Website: macys
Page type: cross-sells
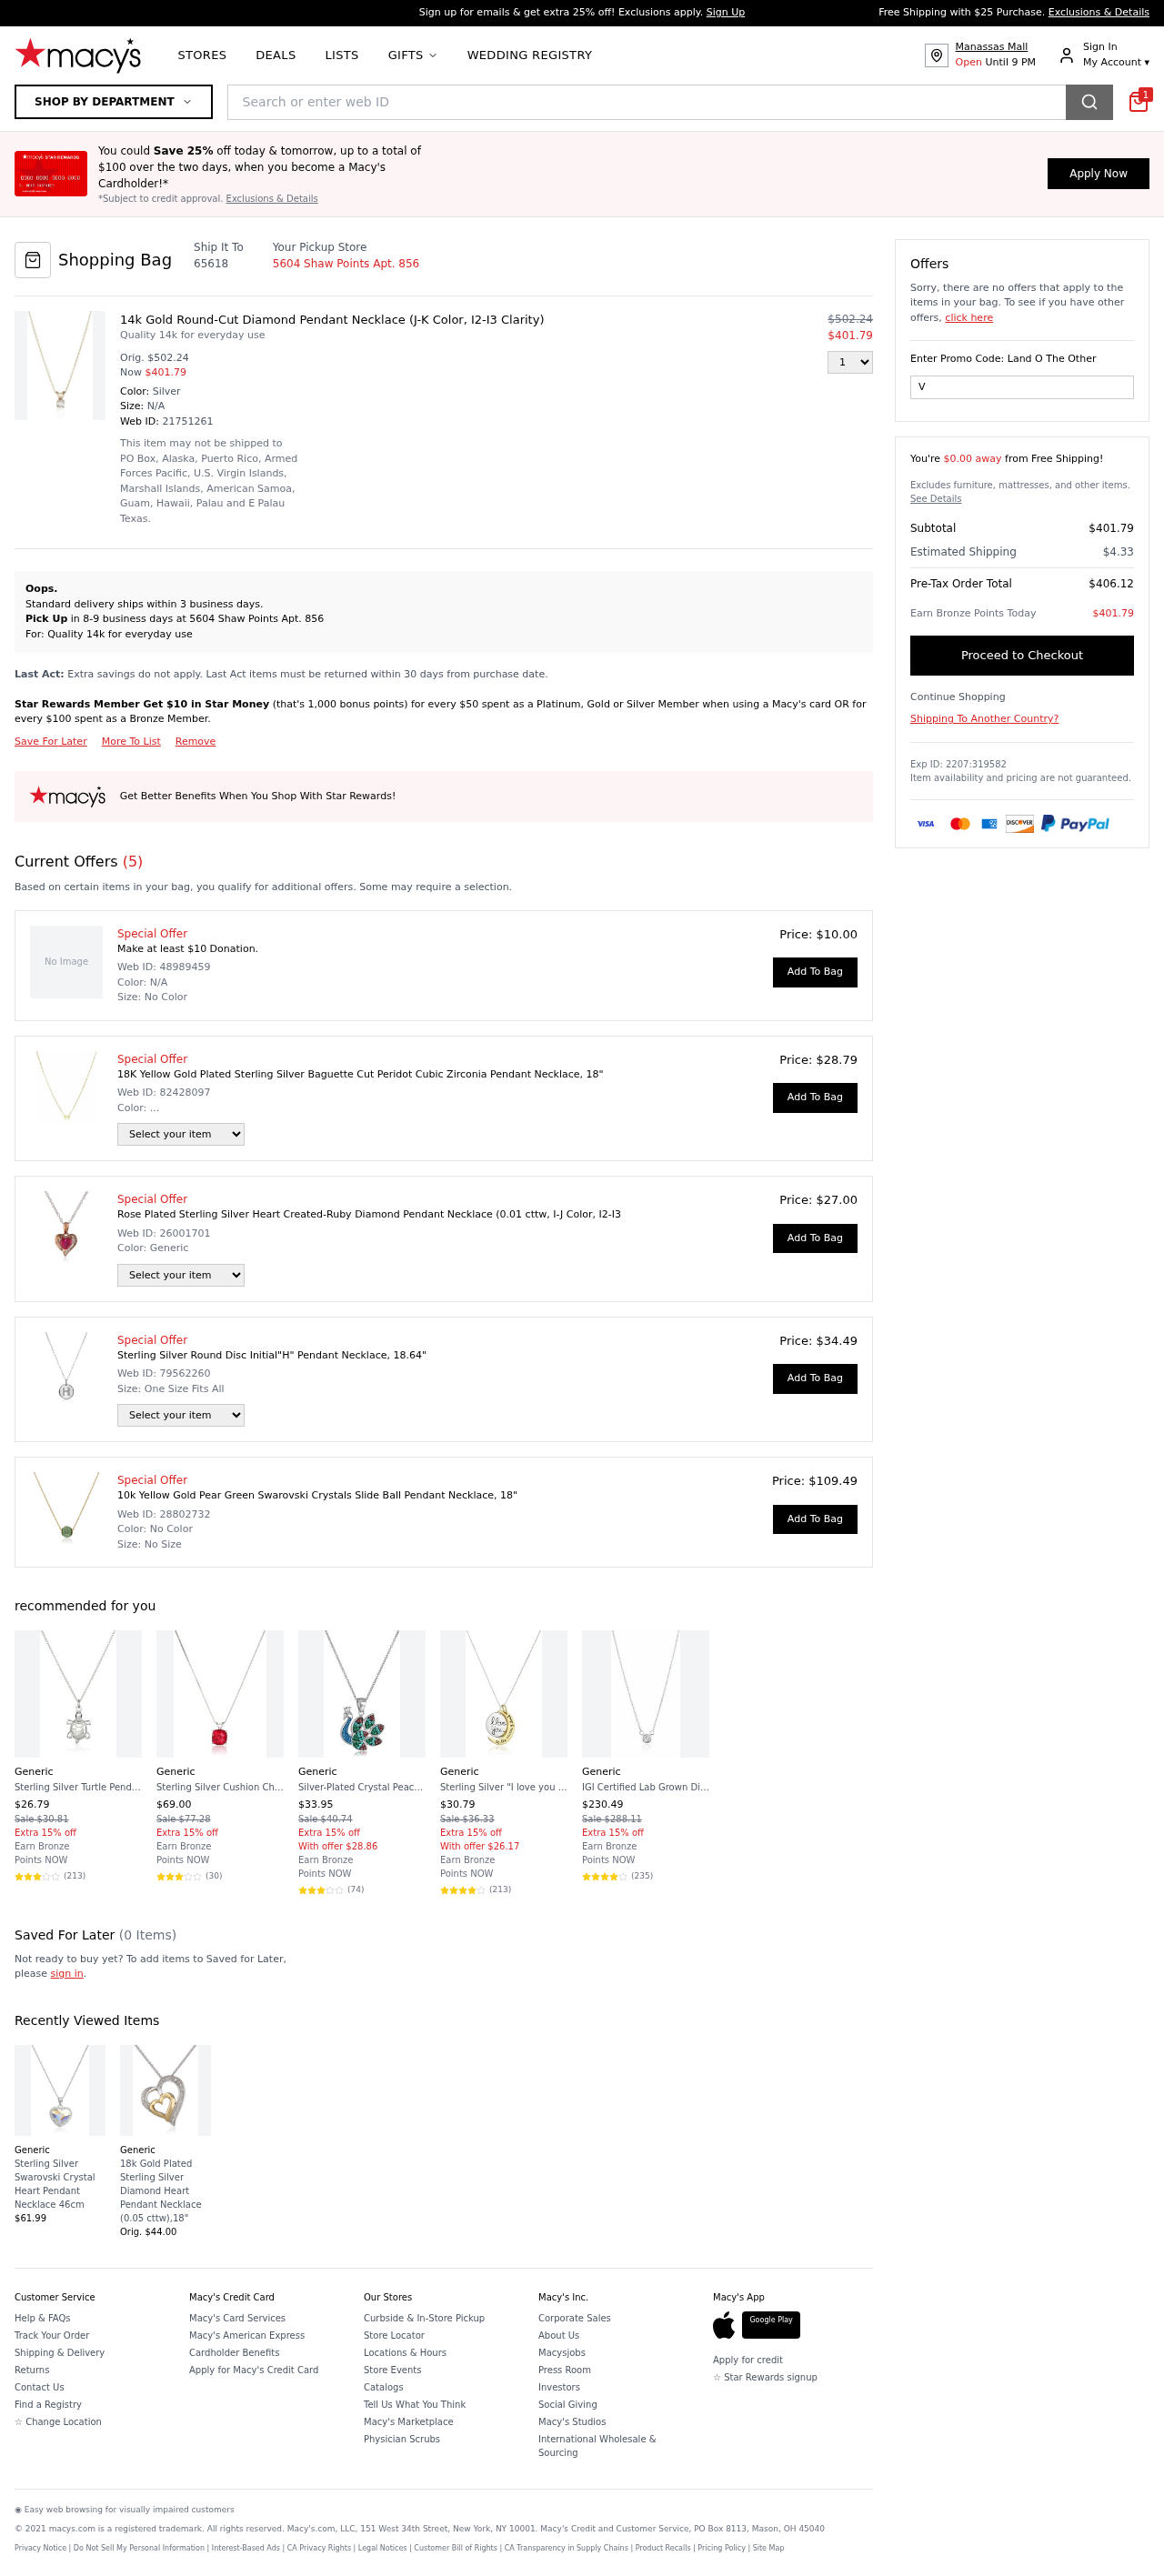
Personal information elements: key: PII_LOCATION1_STREET
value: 5604 Shaw Points Apt. 856
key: PII_POSTCODE
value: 65618
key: PII_PROMO_CODE
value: VIP4220
Product elements: key: PRODUCT10_BRAND
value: Generic
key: PRODUCT10_NAME
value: IGI Certified Lab Grown Diamond Bezel-Set Necklace in 14k White Gold (3/4 CT.TW, I-J Color, SI1-SI2
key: PRODUCT10_NUM_RATINGS
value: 235
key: PRODUCT10_PRICE
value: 230.49
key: PRODUCT10_RATING
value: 4
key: PRODUCT11_BRAND
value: Generic
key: PRODUCT11_NAME
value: Sterling Silver Swarovski Crystal Heart Pendant Necklace 46cm
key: PRODUCT11_PRICE
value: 61.99
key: PRODUCT12_BRAND
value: Generic
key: PRODUCT12_NAME
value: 18k Gold Plated Sterling Silver Diamond Heart Pendant Necklace (0.05 cttw),18"
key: PRODUCT12_PRICE
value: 44
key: PRODUCT1_DESC
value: Quality 14k for everyday use
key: PRODUCT1_NAME
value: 14k Gold Round-Cut Diamond Pendant Necklace (J-K Color, I2-I3 Clarity)
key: PRODUCT1_PRICE
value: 401.79
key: PRODUCT1_QUANTITY
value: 1
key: PRODUCT2_NAME
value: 18K Yellow Gold Plated Sterling Silver Baguette Cut Peridot Cubic Zirconia Pendant Necklace, 18"
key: PRODUCT2_PRICE
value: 28.79
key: PRODUCT3_NAME
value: Rose Plated Sterling Silver Heart Created-Ruby Diamond Pendant Necklace (0.01 cttw, I-J Color, I2-I3
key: PRODUCT3_PRICE
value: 27
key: PRODUCT4_NAME
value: Sterling Silver Round Disc Initial"H" Pendant Necklace, 18.64"
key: PRODUCT4_PRICE
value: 34.49
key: PRODUCT5_NAME
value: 10k Yellow Gold Pear Green Swarovski Crystals Slide Ball Pendant Necklace, 18"
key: PRODUCT5_PRICE
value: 109.49
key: PRODUCT6_BRAND
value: Generic
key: PRODUCT6_NAME
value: Sterling Silver Turtle Pendant Necklace, 18"
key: PRODUCT6_NUM_RATINGS
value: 213
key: PRODUCT6_PRICE
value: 26.79
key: PRODUCT6_RATING
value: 3.9
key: PRODUCT7_BRAND
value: Generic
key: PRODUCT7_NAME
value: Sterling Silver Cushion Checkerboard Cut Gemstone Pendant Necklace (8mm)
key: PRODUCT7_NUM_RATINGS
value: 30
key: PRODUCT7_PRICE
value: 69
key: PRODUCT7_RATING
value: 3.8
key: PRODUCT8_BRAND
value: Generic
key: PRODUCT8_NAME
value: Silver-Plated Crystal Peacock Pendant Necklace, 18"
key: PRODUCT8_NUM_RATINGS
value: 74
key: PRODUCT8_PRICE
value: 33.95
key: PRODUCT8_RATING
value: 3.9
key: PRODUCT9_BRAND
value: Generic
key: PRODUCT9_NAME
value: Sterling Silver "I love you to the moon & Back" Pendant Necklace, 18-Inch
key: PRODUCT9_NUM_RATINGS
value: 213
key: PRODUCT9_PRICE
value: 30.79
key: PRODUCT9_RATING
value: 4.2
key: PRODUCT1_ORIGINAL_PRICE
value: $502.24
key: PRODUCT6_ORIGINAL_PRICE
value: Sale $30.81
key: PRODUCT7_ORIGINAL_PRICE
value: Sale $77.28
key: PRODUCT8_ORIGINAL_PRICE
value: Sale $40.74
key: PRODUCT9_ORIGINAL_PRICE
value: Sale $36.33
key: PRODUCT10_ORIGINAL_PRICE
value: Sale $288.11
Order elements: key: ORDER_ID
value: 21751261
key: ORDER_NUM_OFFERS
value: (5)
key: ORDER_FREE_SHIPPING_THRESHOLD
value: $0.00 away
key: ORDER_SUBTOTAL
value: $401.79
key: ORDER_SHIPPING_COST
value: $4.33
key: ORDER_TOTAL
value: $406.12
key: ORDER_POINTS_EARNED
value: $401.79
Search elements: key: HEADER_SEARCH
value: Search or enter web ID
Other elements: key: SAVED_NUM_ITEMS
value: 0